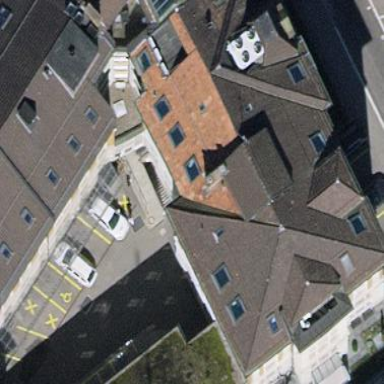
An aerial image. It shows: Office building.